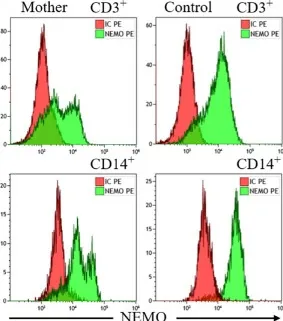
Findings for the mother. Flow cytometric analysis of maternal peripheral blood revealed mixed expression of normal and mutated NEMO (A).
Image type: chart (chart)